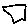
Label: square